Question: I have an imageView that is embedded inside of a scrollView so as to allow me to pinch and zoom the image in the imageView. I would like however to add an activity indicator to be spinning while the array of images is being loaded.
I put the indicator where I need it in IB, then hooked it up via an IBOutlet. It is spinning when the view loads, and stops at the correct time, the only problem is that it is behind the image and scroll views, not on top where I need it to be.
What can I do to change this and send the indicator to the front? I tried sending to back in IB as well as sending to front, neither have worked...

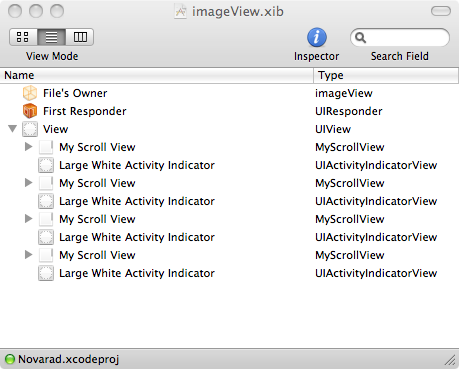
Answer: I would recommend not putting it inside the UIScrollView. Just sit it on top of the UIScrollView visually, but make the root UIView as its parent. You can drag it around in the Document Viewer (hit Cmd-0) and drag it so that the activity indicator is listed as the same level as the other children of the root UIView. The things at the top of the list are in the "back" so make sure the activity indicator is listed below (but not inside) the UIScrollView.